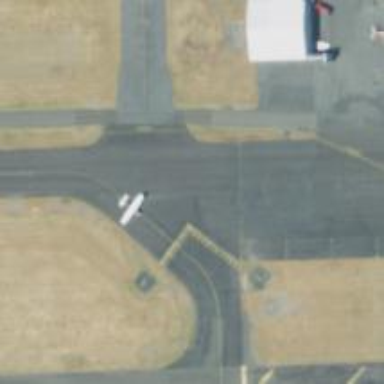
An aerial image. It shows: Image of taxiway at airport.